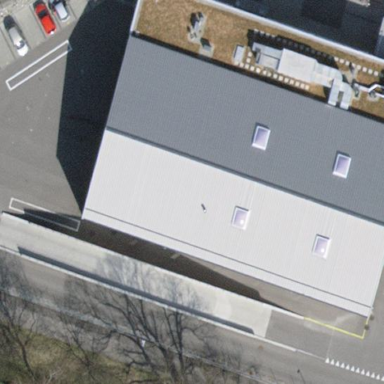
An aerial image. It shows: Public building that serves as vehicle inspection facility.